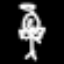
Label: angel